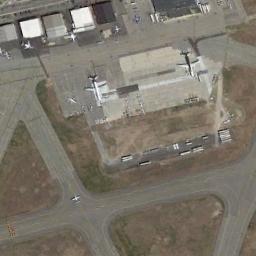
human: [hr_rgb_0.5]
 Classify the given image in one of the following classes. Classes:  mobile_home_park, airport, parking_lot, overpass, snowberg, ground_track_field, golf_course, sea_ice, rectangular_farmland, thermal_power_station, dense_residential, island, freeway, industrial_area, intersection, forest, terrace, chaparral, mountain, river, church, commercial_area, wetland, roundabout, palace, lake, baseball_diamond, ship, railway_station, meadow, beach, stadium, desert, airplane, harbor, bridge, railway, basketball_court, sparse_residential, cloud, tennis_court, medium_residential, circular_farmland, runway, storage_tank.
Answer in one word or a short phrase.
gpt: airport